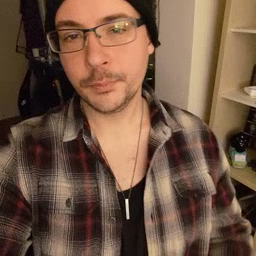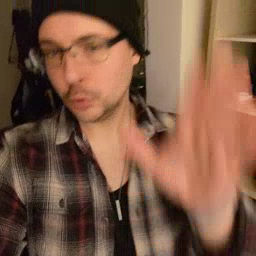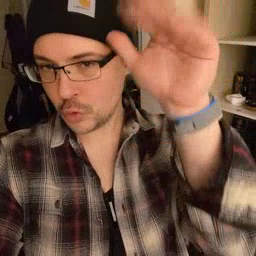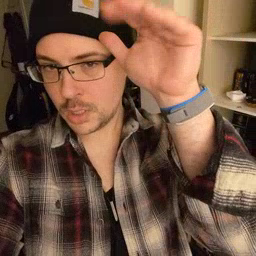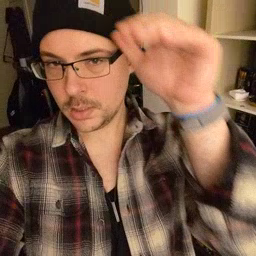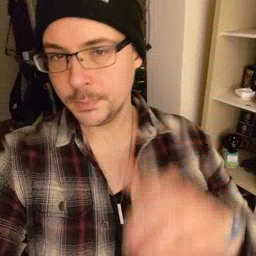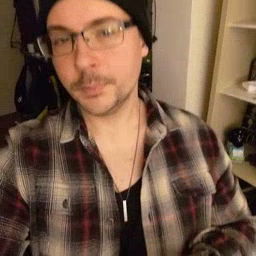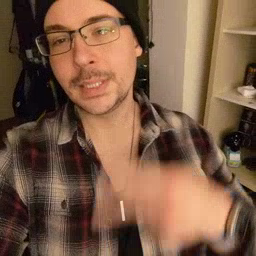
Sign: donkey